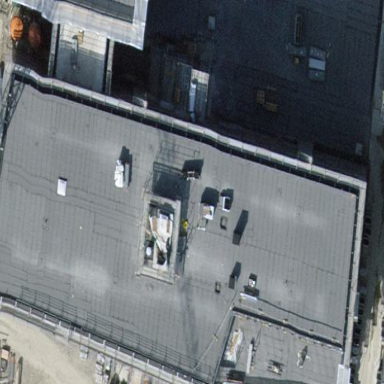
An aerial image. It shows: Office building with flat roof.